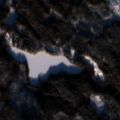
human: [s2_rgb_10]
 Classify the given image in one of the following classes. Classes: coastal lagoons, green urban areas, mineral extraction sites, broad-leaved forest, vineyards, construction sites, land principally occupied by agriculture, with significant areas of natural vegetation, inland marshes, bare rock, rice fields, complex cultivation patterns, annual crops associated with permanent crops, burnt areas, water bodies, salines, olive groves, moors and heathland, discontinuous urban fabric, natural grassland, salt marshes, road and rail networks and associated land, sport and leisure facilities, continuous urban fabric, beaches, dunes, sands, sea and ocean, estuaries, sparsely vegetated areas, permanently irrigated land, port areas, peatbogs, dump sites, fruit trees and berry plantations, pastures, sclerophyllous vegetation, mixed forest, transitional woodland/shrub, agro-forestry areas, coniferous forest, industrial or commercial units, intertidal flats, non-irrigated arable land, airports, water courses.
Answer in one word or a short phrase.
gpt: coniferous forest, mixed forest